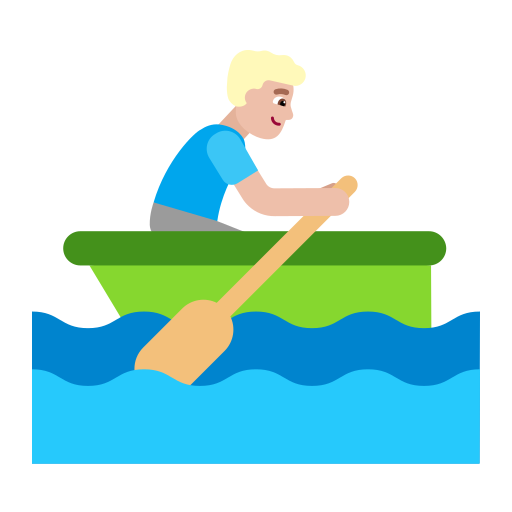
man rowing boat flat  light